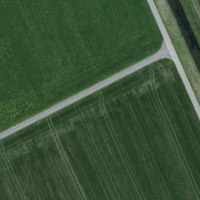
EUNIS habitat code: 52
Species observed at this site:
Carex acutiformis